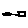
Label: square